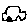
Label: car